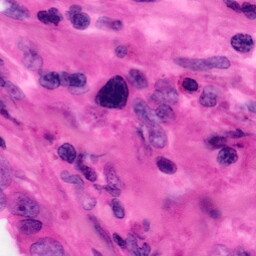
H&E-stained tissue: Pancreatic